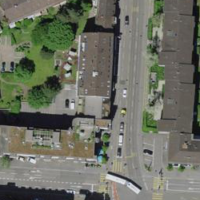
EUNIS habitat code: 54
Species observed at this site:
Araneus diadematus